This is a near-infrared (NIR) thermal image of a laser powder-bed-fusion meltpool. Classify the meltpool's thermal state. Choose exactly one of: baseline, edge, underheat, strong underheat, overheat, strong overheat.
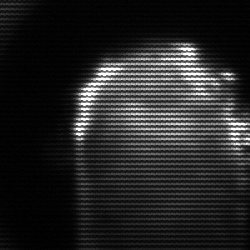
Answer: baseline